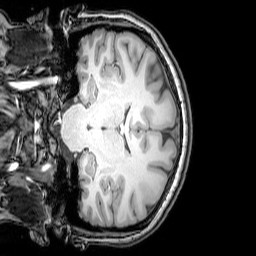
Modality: T1w
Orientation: coronal
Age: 24
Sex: female
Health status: healthy
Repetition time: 0.081 s
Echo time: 0.037 s